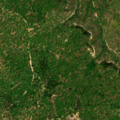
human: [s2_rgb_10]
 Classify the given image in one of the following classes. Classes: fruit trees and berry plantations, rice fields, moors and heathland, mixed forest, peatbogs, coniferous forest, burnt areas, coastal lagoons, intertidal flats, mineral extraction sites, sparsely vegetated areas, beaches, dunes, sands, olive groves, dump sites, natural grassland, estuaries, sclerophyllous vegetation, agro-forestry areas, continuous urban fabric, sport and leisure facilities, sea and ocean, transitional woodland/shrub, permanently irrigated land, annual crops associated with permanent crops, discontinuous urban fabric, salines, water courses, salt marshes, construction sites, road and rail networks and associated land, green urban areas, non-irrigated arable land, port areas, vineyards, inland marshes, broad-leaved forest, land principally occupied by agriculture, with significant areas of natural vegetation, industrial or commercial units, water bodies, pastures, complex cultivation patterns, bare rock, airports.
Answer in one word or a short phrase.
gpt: continuous urban fabric